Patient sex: M
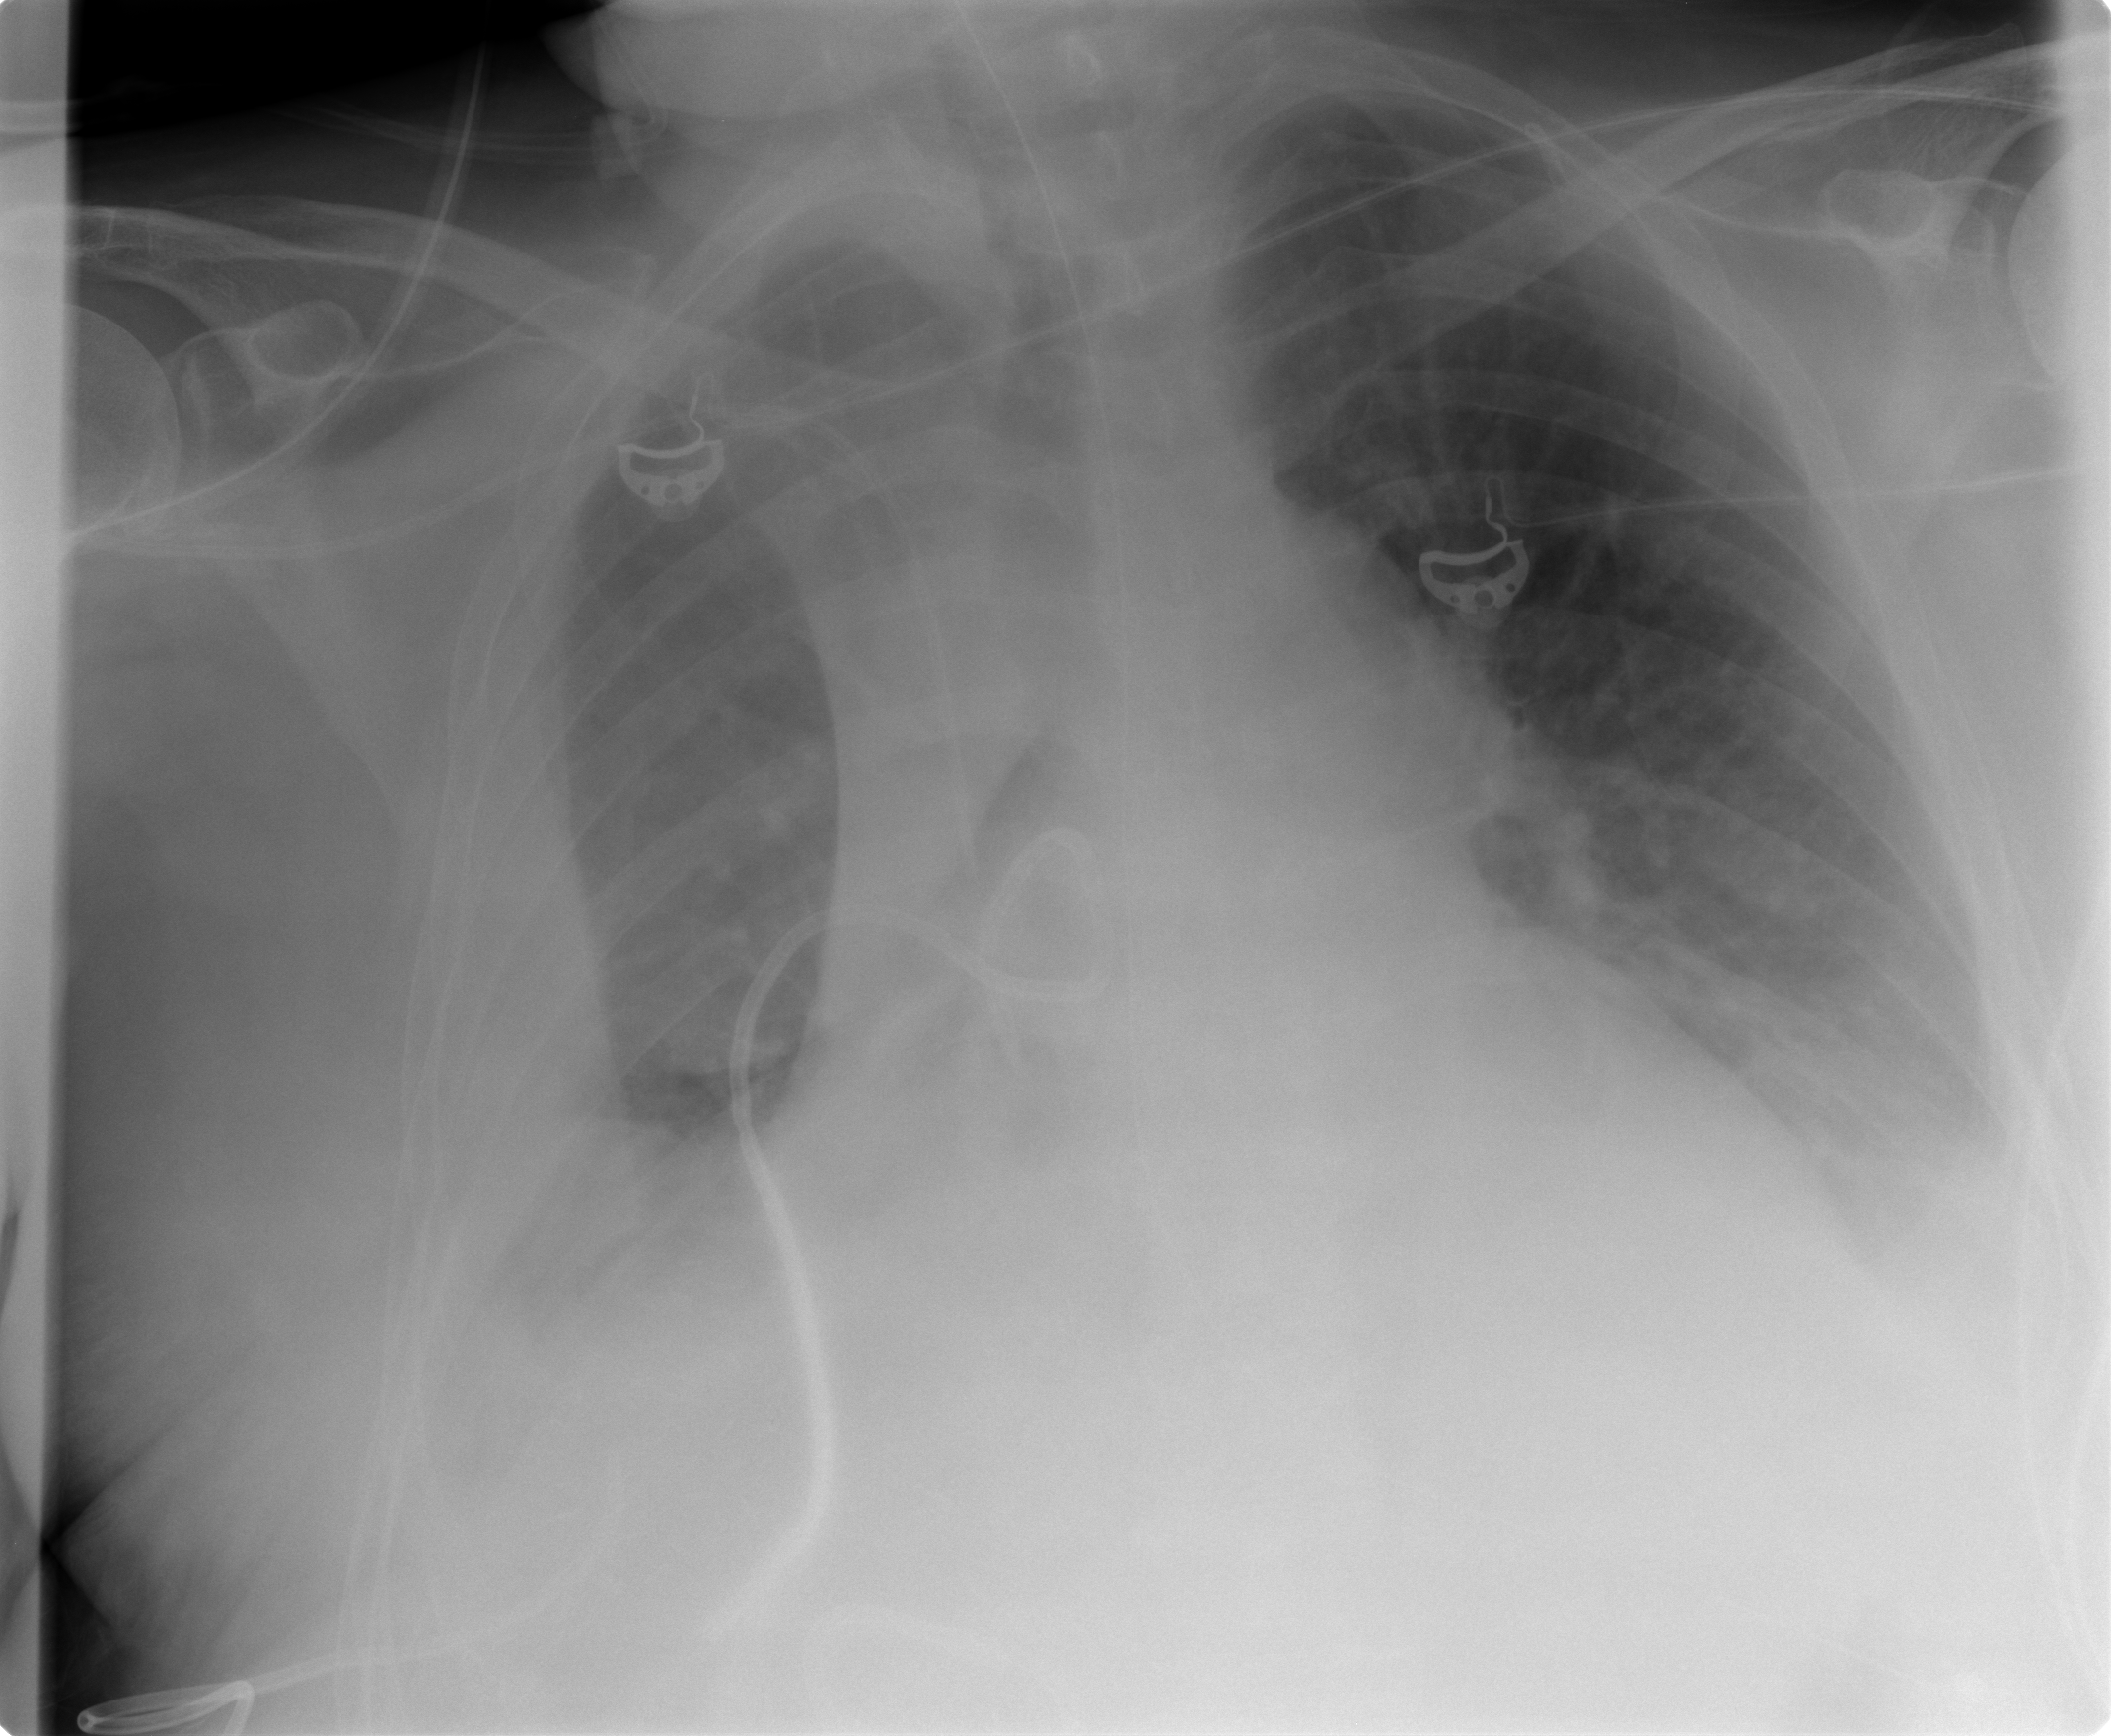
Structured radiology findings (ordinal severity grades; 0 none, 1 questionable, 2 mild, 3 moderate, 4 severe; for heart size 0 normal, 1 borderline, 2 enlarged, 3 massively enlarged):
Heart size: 2
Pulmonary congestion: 3
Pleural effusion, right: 3
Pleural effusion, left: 2
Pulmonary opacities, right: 2
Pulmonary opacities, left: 0
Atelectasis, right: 3
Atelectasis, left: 3